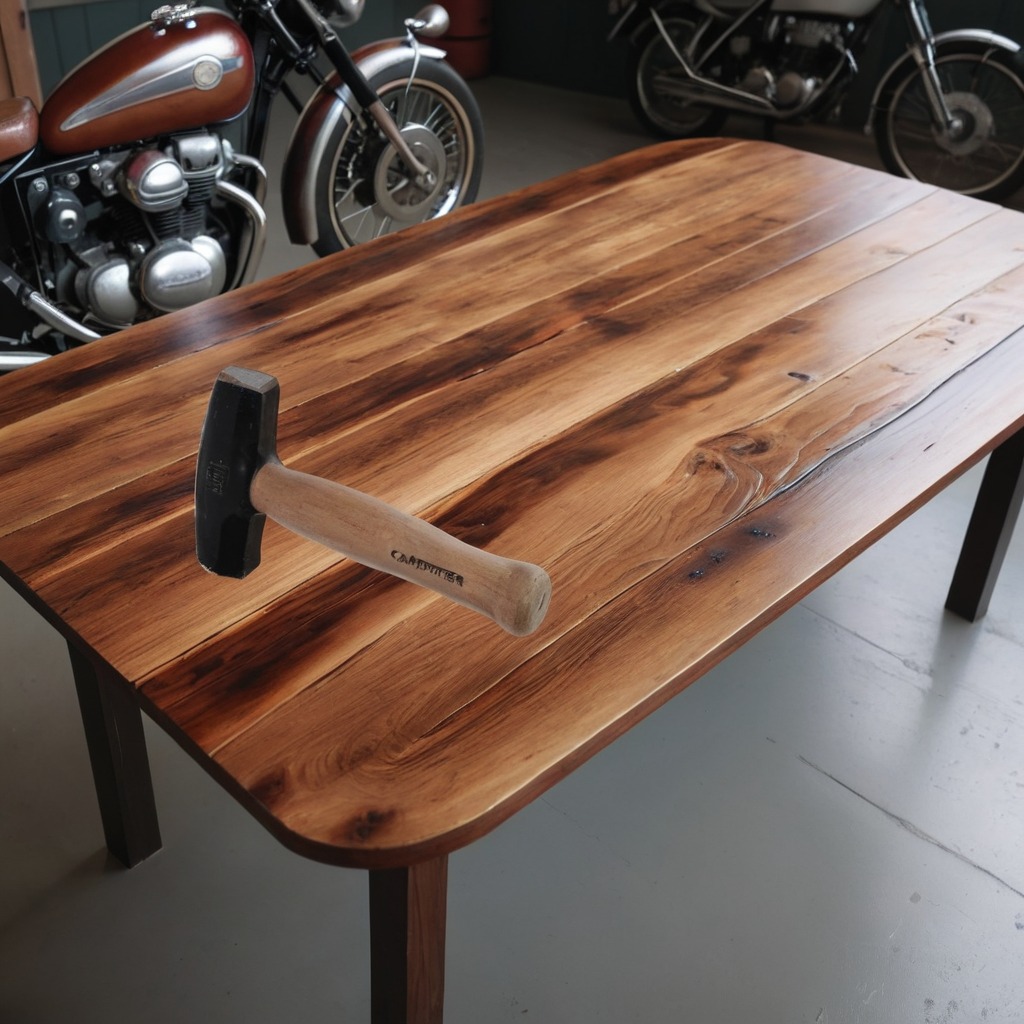
A hammer lies on an oil-spilled wooden table in a vintage motorcycle garage.